Question: I am having trouble to replace the browser's default tooltip by qTip. So far I have:
'''
$('[title]').each(function(){
var cont = $(this).attr('title');
if(cont != ''){
$(this).qtip( {
content: cont,
style: {
background: '#FFFFCC',
color: '#000000',
name: 'cream' ,
border: {
radius: 4,
color: '#FCC200'
},
textAlign:'center',
tip: {
corner: 'bottomLeft',
size: {
x: 20,
y: 8
}
}
},
position: {
corner: {
target: 'topRight',
tooltip: 'bottomLeft'
}
}
});
}
});
'''
But actually in browser I am getting:

I really appreciate your help.
Thanks.
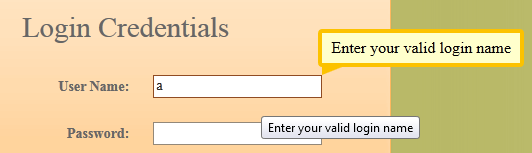
Answer: The plugin default for content is the title attribute, so if you remove the content option from your initialization code, plugin should take care of removing the attribute from element
From docs:
> Replacing the regular old title tooltips of your browser is simple.
Just call the qtip() method on all link elements with no content
option (it will use the title attribute of the target by default).